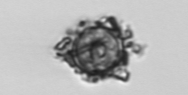
Label: Thalassiosira_TAG_external_detritus